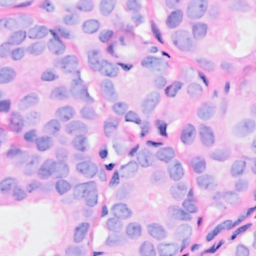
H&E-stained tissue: Breast